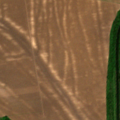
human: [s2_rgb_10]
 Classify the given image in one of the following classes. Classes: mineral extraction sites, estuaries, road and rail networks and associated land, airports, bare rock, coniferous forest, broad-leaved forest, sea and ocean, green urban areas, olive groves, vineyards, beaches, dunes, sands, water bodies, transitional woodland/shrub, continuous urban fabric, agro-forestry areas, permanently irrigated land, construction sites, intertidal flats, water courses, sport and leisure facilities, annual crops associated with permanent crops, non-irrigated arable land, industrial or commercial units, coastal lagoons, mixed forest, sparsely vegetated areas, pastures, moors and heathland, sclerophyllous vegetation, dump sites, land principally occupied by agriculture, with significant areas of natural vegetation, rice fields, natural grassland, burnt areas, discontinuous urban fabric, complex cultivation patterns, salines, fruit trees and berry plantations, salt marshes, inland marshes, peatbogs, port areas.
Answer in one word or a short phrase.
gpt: non-irrigated arable land, transitional woodland/shrub, water courses